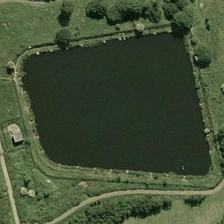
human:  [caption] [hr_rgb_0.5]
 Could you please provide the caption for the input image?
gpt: a polygonal pond is surrounded by green trees and a small wild road .

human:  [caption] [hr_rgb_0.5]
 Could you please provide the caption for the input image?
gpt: a polygonal pond is surrounded by green trees and a small wild road .

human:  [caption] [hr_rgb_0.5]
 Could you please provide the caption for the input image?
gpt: a polygonal pond is surrounded by green trees and a small wild road .

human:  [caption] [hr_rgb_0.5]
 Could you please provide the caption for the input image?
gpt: a polygonal pond is surrounded by green trees and a small wild road .

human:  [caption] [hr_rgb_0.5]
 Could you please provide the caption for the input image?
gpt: a polygonal pond is surrounded by green trees and a small wild road .